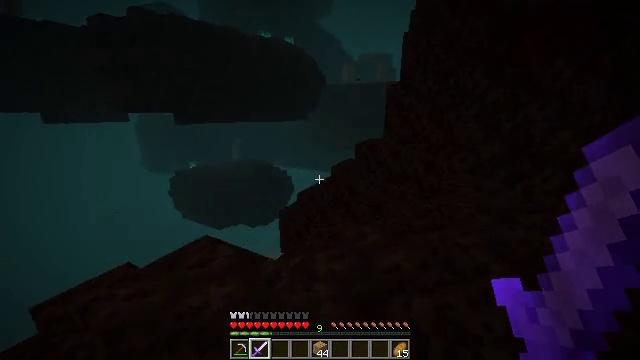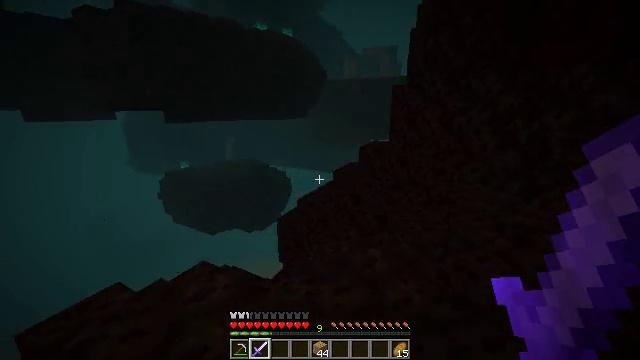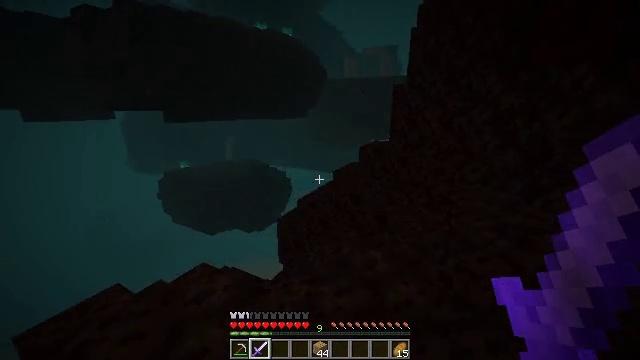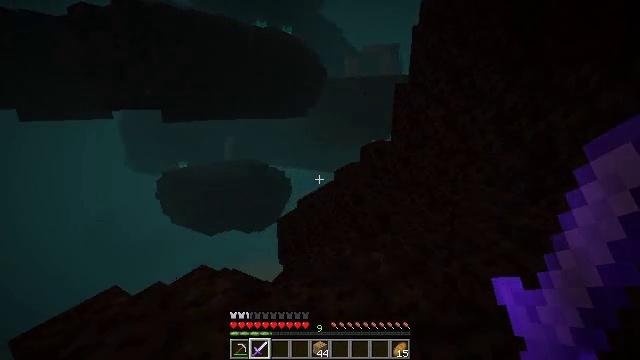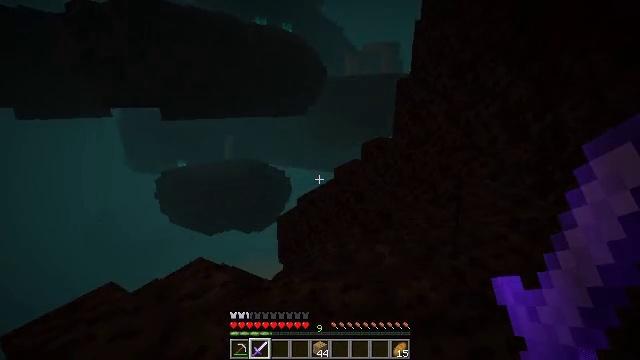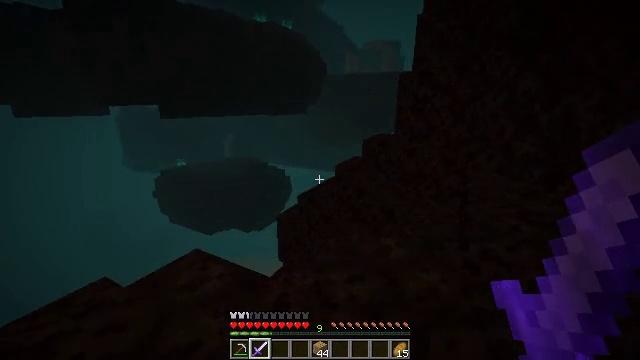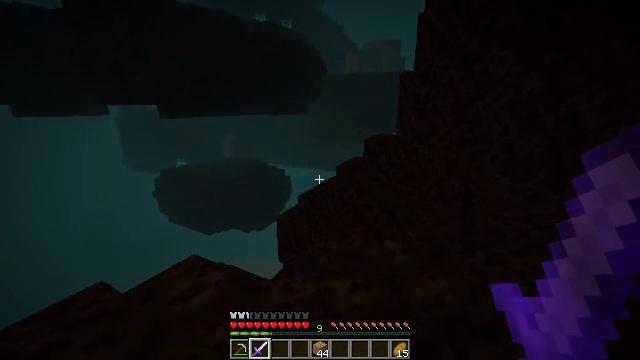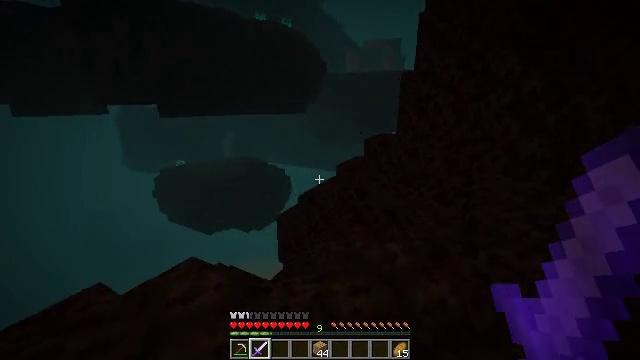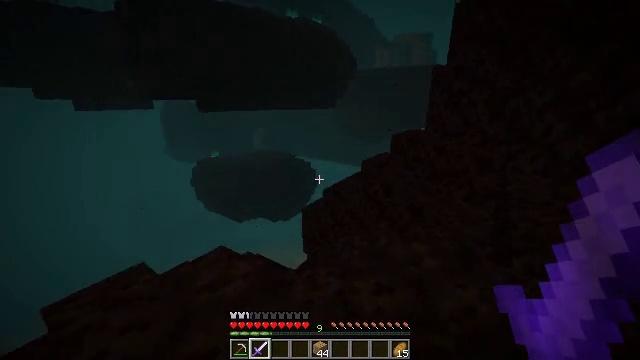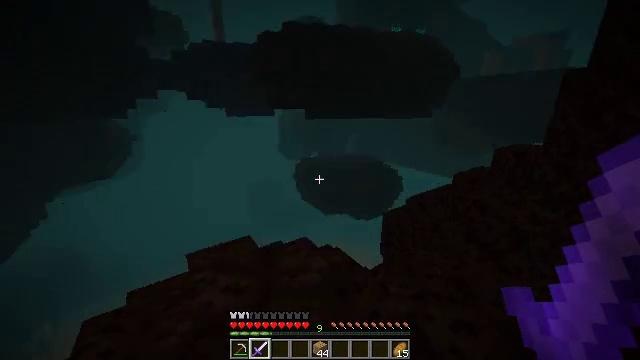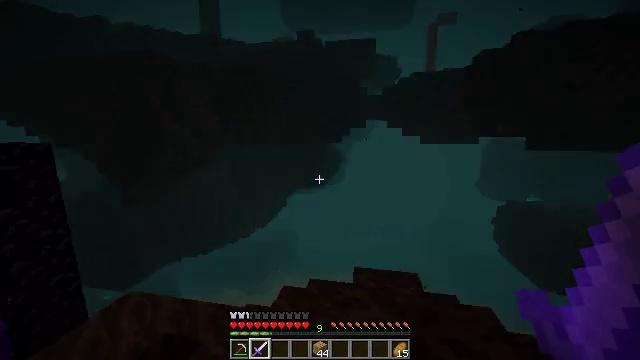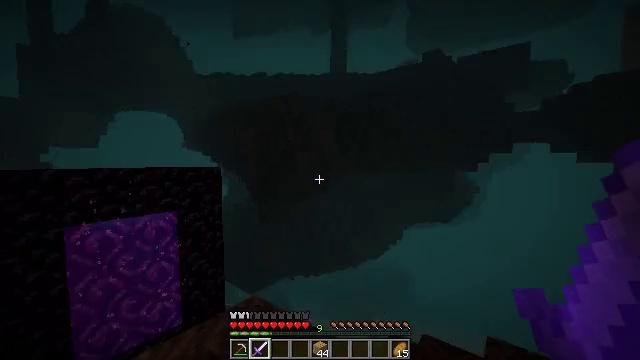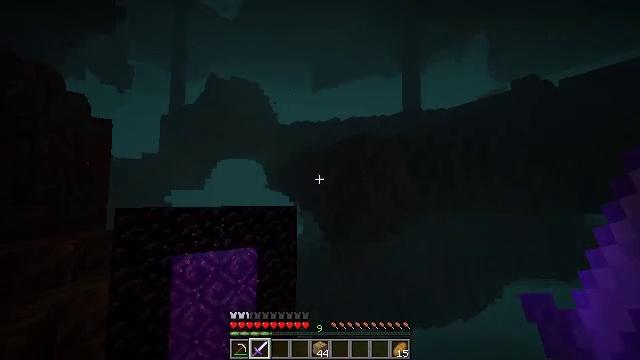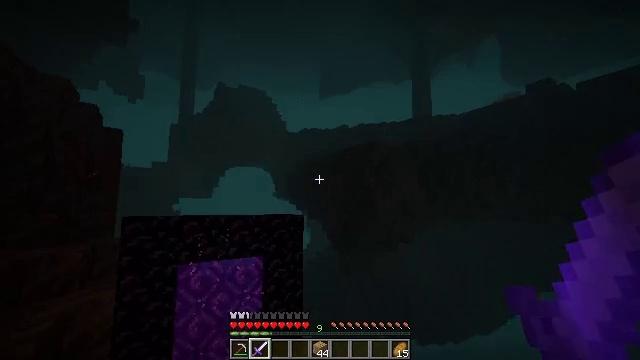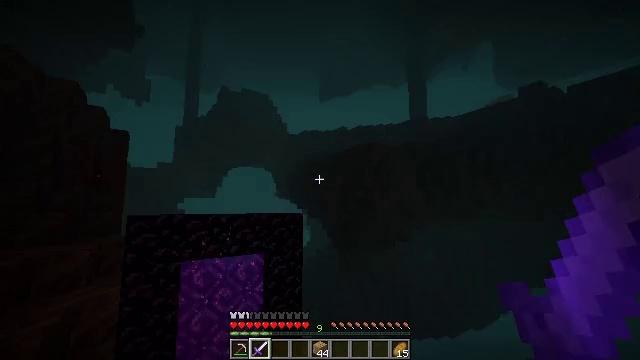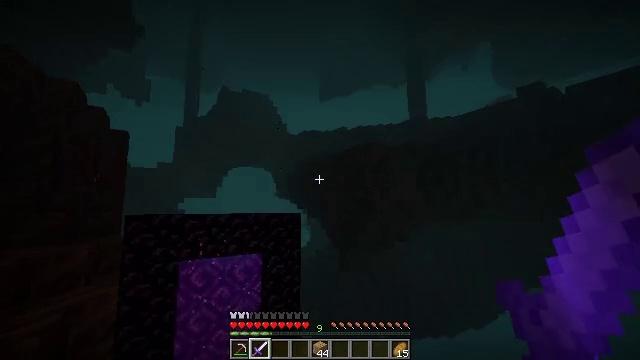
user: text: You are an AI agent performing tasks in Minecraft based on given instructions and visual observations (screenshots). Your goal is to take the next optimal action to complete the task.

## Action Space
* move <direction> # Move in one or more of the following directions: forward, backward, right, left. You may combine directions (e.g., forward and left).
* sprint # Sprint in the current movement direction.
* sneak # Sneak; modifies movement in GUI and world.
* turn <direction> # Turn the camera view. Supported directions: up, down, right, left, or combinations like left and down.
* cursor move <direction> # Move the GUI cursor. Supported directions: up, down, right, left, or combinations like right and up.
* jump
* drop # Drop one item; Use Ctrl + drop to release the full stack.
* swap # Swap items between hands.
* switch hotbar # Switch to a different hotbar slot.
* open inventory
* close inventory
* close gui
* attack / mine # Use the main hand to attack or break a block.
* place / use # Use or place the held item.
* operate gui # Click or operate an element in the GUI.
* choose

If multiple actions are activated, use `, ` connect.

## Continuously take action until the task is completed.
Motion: motion action
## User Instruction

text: Dig soul soil with a shovel.
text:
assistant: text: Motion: move forward, sneak, jump
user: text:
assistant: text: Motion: move forward, sneak
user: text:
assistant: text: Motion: move forward, sneak
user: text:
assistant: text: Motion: move forward, sneak
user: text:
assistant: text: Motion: move forward, sneak
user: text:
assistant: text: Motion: move forward, sneak
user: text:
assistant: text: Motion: move forward, sneak
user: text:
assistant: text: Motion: move forward, sneak, turn left and down
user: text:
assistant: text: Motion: move forward and move right, sneak, turn left
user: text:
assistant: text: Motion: move forward and move right, sneak, turn left and up
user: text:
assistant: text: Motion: move right, sneak, turn left and up
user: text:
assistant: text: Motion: move right, sneak, turn left and up
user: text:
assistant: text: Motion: move right, sneak, turn left and up
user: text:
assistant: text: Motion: move right, sneak
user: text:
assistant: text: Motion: move right, sneak
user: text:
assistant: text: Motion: move right, sneak
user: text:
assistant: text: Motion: move right, sneak
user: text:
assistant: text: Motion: move right, sneak
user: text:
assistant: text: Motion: move right, sneak
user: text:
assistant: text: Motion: move right, sneak
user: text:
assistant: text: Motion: move right, sneak
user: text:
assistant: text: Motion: move right, sneak
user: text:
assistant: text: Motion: move right, sneak
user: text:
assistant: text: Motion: move back and move right, sneak
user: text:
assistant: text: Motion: move back and move right, sneak
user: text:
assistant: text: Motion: move back and move right, sneak
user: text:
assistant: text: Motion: move back and move right, sneak, turn left
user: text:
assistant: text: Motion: move back, sneak, turn left
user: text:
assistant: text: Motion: sneak, turn left
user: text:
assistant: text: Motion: sneak, turn left and up